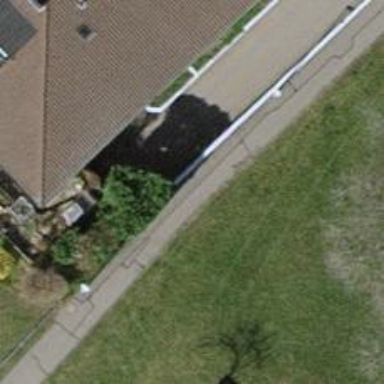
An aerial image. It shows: Paved footway.